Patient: sex M, age 25
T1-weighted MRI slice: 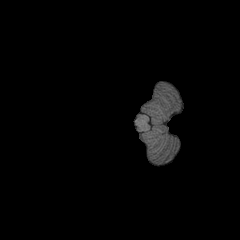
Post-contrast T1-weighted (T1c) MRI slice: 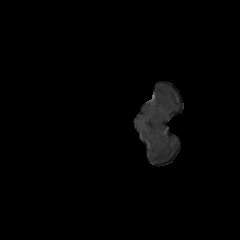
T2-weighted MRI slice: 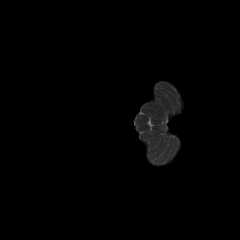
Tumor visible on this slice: no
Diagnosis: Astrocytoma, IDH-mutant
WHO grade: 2